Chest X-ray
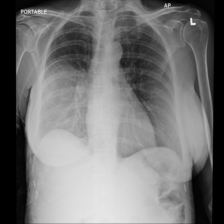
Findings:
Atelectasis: negative
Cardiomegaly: negative
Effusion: positive
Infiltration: negative
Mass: negative
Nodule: negative
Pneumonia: negative
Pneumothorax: negative
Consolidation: negative
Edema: negative
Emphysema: negative
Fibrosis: negative
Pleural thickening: negative
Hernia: negative